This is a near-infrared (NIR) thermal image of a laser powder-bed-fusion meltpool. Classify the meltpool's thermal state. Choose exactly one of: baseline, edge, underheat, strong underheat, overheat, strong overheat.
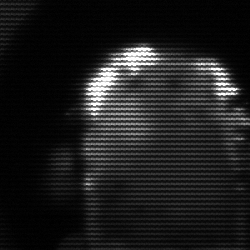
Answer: baseline